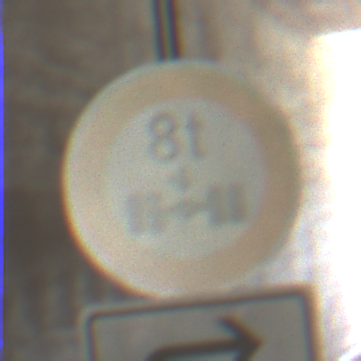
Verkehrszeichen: TatsaechlicheAchslast
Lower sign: RichtungsangabeDurchPfeile5
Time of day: Midday
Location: Roofed (Tunnel)
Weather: NotSpecified
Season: NotSpecified
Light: Natural